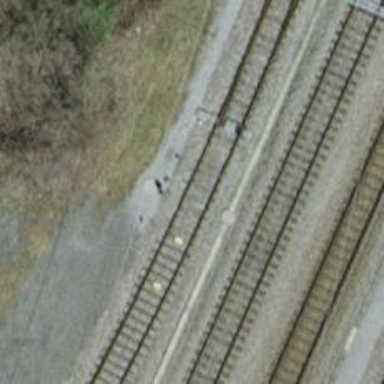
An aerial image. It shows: Yard with single track.